Question: I want to click on the continue button. But when I am trying to do that it is hitting the Cancel button. When I am taking the xpath for continue button and hitting chrome console, its showing the continue button. But in selenium or protractor its hitting the cancel button.

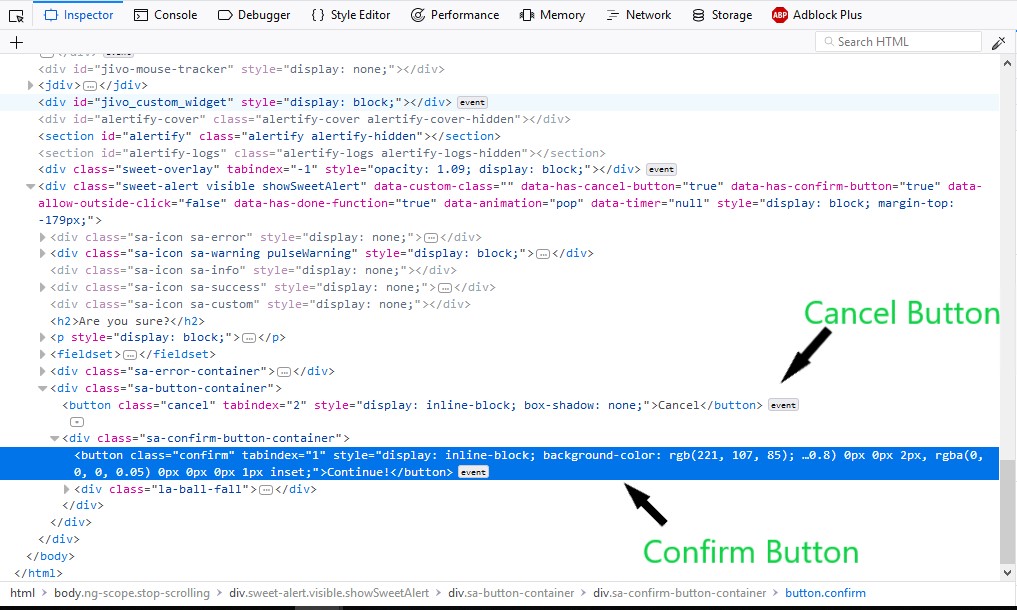
Answer: for protractor try this, should work correctly
'''
element(by.buttonText('Continue!')).click();
'''